Question: i am trying to code a method that generates buttons with data it gets from a 2D array of names and IDs, the function should then add more buttons after already generated ones if run twice. The buttons are to be added to a constraint layout (using guidelines 18 and 19 that are part of the activities XML).
I am using a global list of buttons to store already generated button
'''
List<Button> contactButtonList = new ArrayList<>();
'''
then here is the function i have written to generate the buttons and attach them to the guide lines.
'''
void updateButtonList(String[][] contactsArray){
//gets constraint layout
ConstraintLayout layout = findViewById(R.id.mainConstraint);
//creates constraint set
ConstraintSet set = new ConstraintSet();
//loops through array
for(int i = 0; i < contactsArray.length; i++){
//creates string to display on button
String buttonText = contactsArray[i][0]+": "+contactsArray[i][1];
//creates new button and sets ID based of size of list
Button btn = new Button(this);
btn.setId(contactButtonList.size());
//sets button text from array
btn.setText(buttonText);
//adds the button to the layout
layout.addView(btn,contactButtonList.size());
//sets the constraint set to match the current layout.... i think?, this needs to be done after adding the view
set.clone(layout);
//connects button to left vert constraint
set.connect(btn.getId(), ConstraintSet.LEFT, R.id.guideline19, ConstraintSet.RIGHT, 8);
//if first button attaches to horz constraint else attaches to last button
if(contactButtonList.isEmpty()){
set.connect(btn.getId(), ConstraintSet.TOP, R.id.guideline18, ConstraintSet.BOTTOM, 8);
}else{
set.connect(btn.getId(), ConstraintSet.TOP, contactButtonList.get(contactButtonList.size() - 1).getId(), ConstraintSet.BOTTOM);
}
//adds button to list
contactButtonList.add(btn);
}
//apply set to layout
set.applyTo(layout);
}
'''
Sorry if thats a bit lengthy, i hope the comments help.
Any way the problem is only the last button in the array is attached to the guidelines, the outher 2 just appear in the top left.
For example when using this array.
'''
String[][] testArray = {{"a","123"},{"bill","245"},{"test","246"}};
'''
The output looks like (please ignore the text view and purple button).

when all the buttons are supposed to appear below each other.
I am assuming the first button is hidden behind the second in the top left.
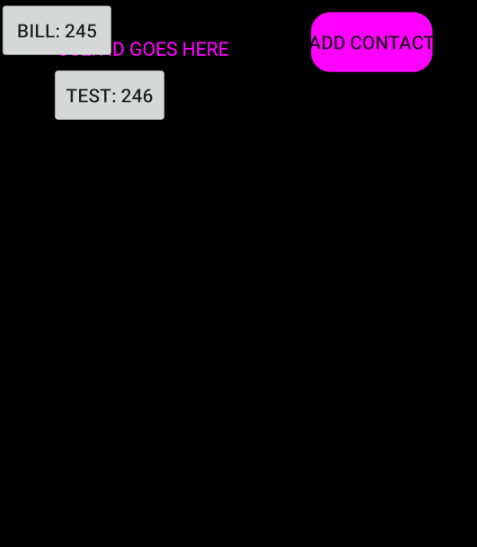
Answer: Found a solution moving 'set.applyTo(layout)' inside of the for loop, i also changed 'btn.setId(contactButtonList.size());' to 'btn.setId(View.generateViewId());' but im not sure if this contributed towards fixing the problem.
Here is the working code (note i have also added some features but these can be ignored).
'''
void updateButtonList(final String[][] contactsArray){
//gets constraint layout
ConstraintLayout layout = findViewById(R.id.mainConstraint);
//creates constraint set
ConstraintSet set = new ConstraintSet();
//loops through array
for(int i = 0; i < contactsArray.length; i++){
//creates string to display on button
String buttonText = contactsArray[i][0]+": "+contactsArray[i][1];
//creates new button and sets ID based of size of list
Button btn = new Button(this);
//sets layout params width as 0 so we can set to match constraint
btn.setLayoutParams(new ConstraintLayout.LayoutParams(0, ViewGroup.LayoutParams.WRAP_CONTENT));
btn.setId(View.generateViewId());
//sets button text from array
btn.setText(buttonText);
//sets color of button based of pos in list (red for even blue for odd)
if((contactButtonList.size()%2) == 0) {
btn.setBackgroundResource(R.drawable.red_button);
}else{
btn.setBackgroundResource(R.drawable.blue_button);
}
//adds the button to the layout
layout.addView(btn,contactButtonList.size());
//sets the constraint set to match the current layout.... i think?, this needs to be done after adding the view
set.clone(layout);
//sets button width to match constraint
set.constrainDefaultWidth(btn.getId(), ConstraintSet.MATCH_CONSTRAINT_SPREAD);
//connects button to left vert constraint
set.connect(btn.getId(), ConstraintSet.LEFT, R.id.guideline19, ConstraintSet.RIGHT, 8);
//connects button to right ver constraint
set.connect(btn.getId(), ConstraintSet.RIGHT, R.id.guideline20, ConstraintSet.RIGHT, 8);
//if first button attaches to horz constraint else attaches to last button
if(contactButtonList.isEmpty()){
set.connect(btn.getId(), ConstraintSet.TOP, R.id.guideline18, ConstraintSet.BOTTOM, 8);
}else{
set.connect(btn.getId(), ConstraintSet.TOP, contactButtonList.get(contactButtonList.size() - 1).getId(), ConstraintSet.BOTTOM);
}
//adds button to list
contactButtonList.add(btn);
//adds id to list
contactIdList.add(contactsArray[i][1]);
//apply set to layout
set.applyTo(layout);
}
}
'''